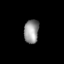
Tissue: skin
Cell type: Fibroblasts
Senescence score: 0.7603
Nuclear area (px): 341
Mean DAPI intensity: 148.132